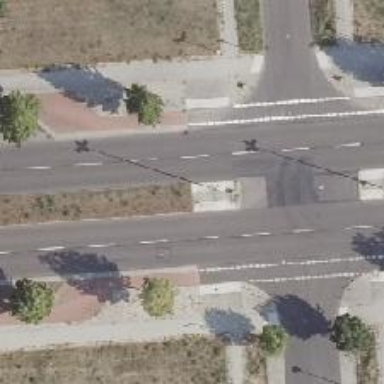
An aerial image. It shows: Unmarked road crossing.